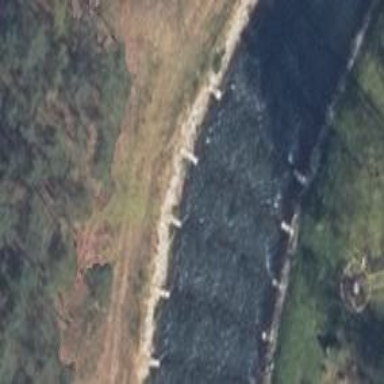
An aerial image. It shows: Weir along the waterway.